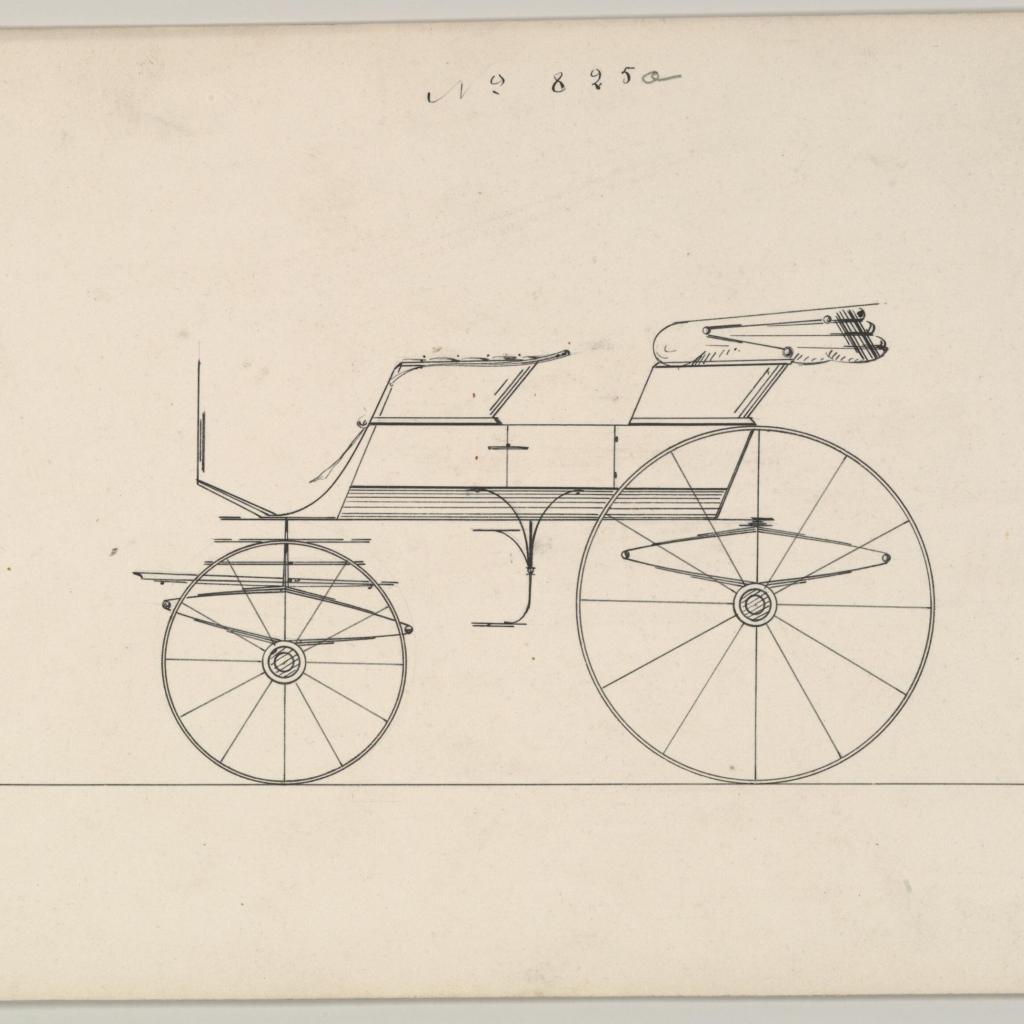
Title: Design for Phaeton, no. 825a
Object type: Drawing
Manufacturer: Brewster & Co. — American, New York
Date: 1850–74
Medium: Pen and black ink
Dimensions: sheet: 6 1/8 x 9 in. (15.6 x 22.9 cm)
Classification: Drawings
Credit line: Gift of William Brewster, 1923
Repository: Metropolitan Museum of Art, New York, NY